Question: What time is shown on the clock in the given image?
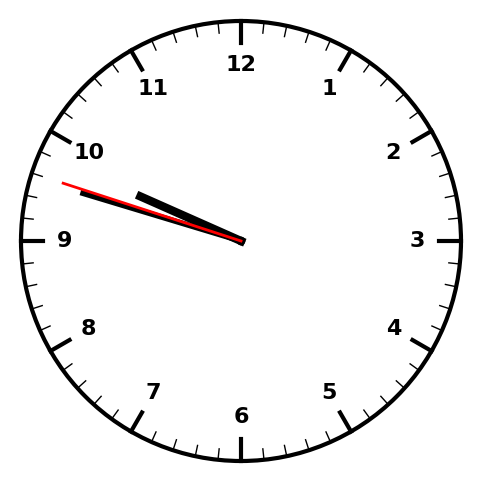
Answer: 09:47:48